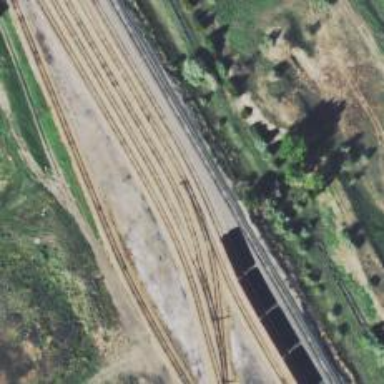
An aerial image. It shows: Railway yard used for servicing trains.